Here is a 2-D grayscale rendering of raw bearing vibration samples (signal-to-image). What is the most likely bearing condition (normal, inner_race, outer_race, ball)?
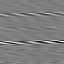
Answer: outer_race